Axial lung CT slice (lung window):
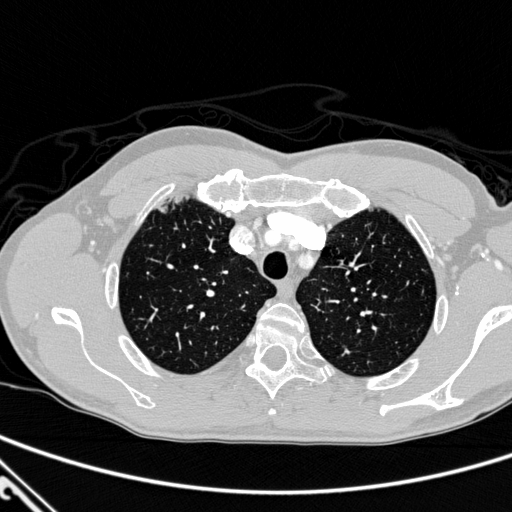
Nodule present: no